Interaction volume radius: 10 \u00c5
Interaction volume height: 25 \u00c5
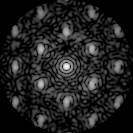
Disorder parameter: 0.4291